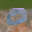
Label: 0